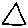
Label: triangle